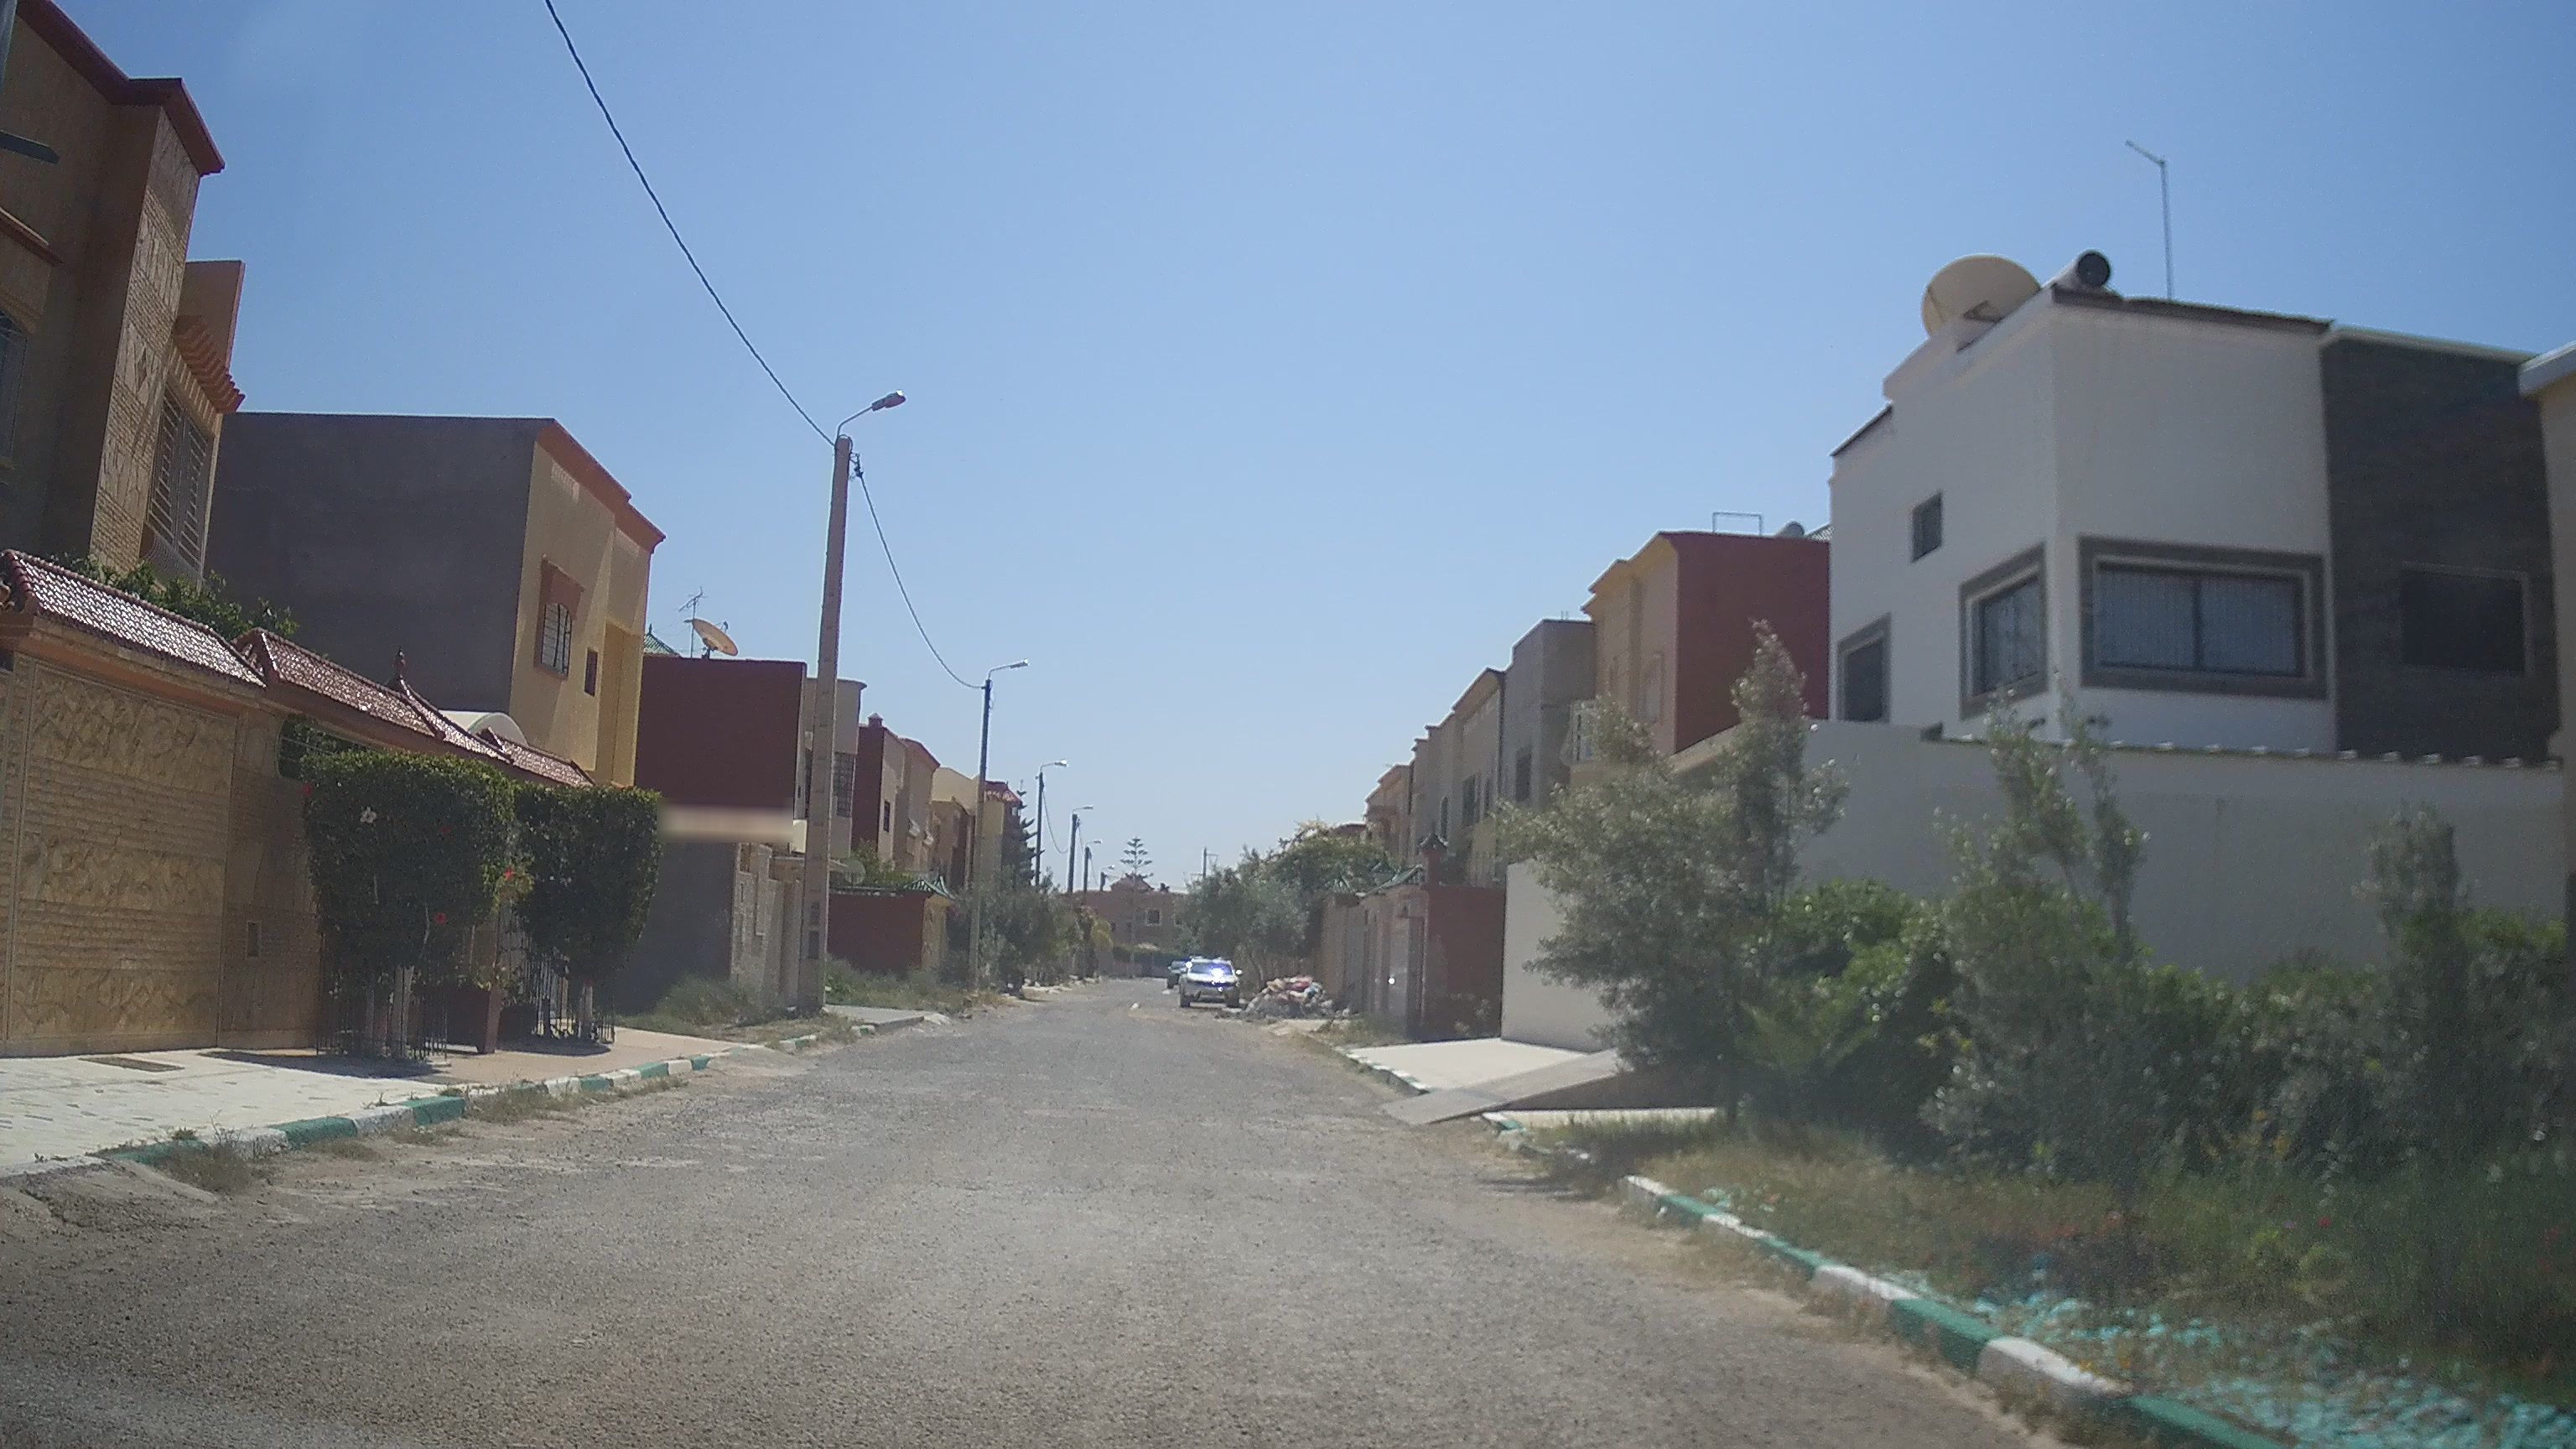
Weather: clear
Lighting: day
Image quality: good
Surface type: driving surface
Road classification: residential, track
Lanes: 2.0
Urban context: urban centre
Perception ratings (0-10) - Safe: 2.87, Lively: 5.33, Beautiful: 6.67, Boring: 4.34, Depressing: 4.84, Wealthy: 5.38